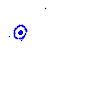
Particle: kaon